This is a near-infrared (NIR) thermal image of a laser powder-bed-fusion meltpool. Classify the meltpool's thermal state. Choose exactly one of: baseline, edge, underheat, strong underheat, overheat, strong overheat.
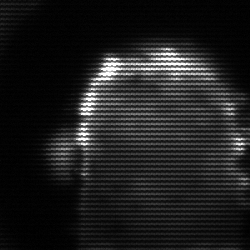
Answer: baseline